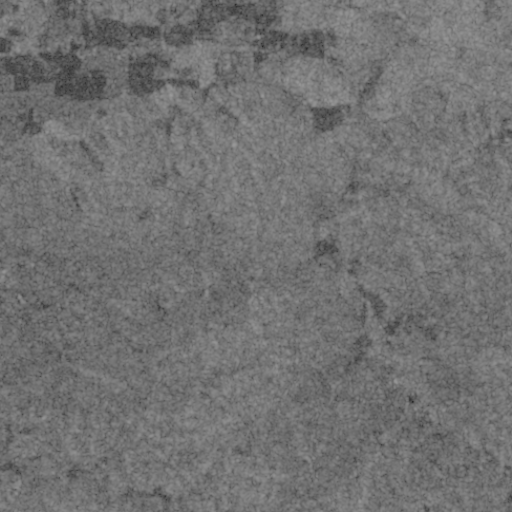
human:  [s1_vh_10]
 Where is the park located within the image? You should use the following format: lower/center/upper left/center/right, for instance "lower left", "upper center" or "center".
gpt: The park is located in the lower right of the image.
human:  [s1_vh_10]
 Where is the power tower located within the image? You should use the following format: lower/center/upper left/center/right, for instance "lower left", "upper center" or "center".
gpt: The power tower is located in the upper left of the image.
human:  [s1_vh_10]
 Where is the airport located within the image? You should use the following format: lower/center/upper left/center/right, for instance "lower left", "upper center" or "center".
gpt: There is no airport in the image.

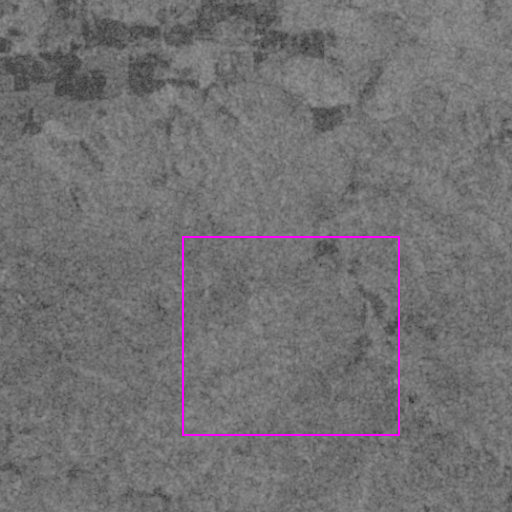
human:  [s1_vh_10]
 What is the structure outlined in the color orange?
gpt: There is no orange outline.
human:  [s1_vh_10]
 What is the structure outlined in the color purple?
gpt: There is no structure outlined in purple.